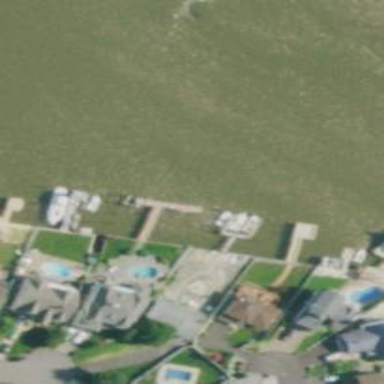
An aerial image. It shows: Man-made pier.